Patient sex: F
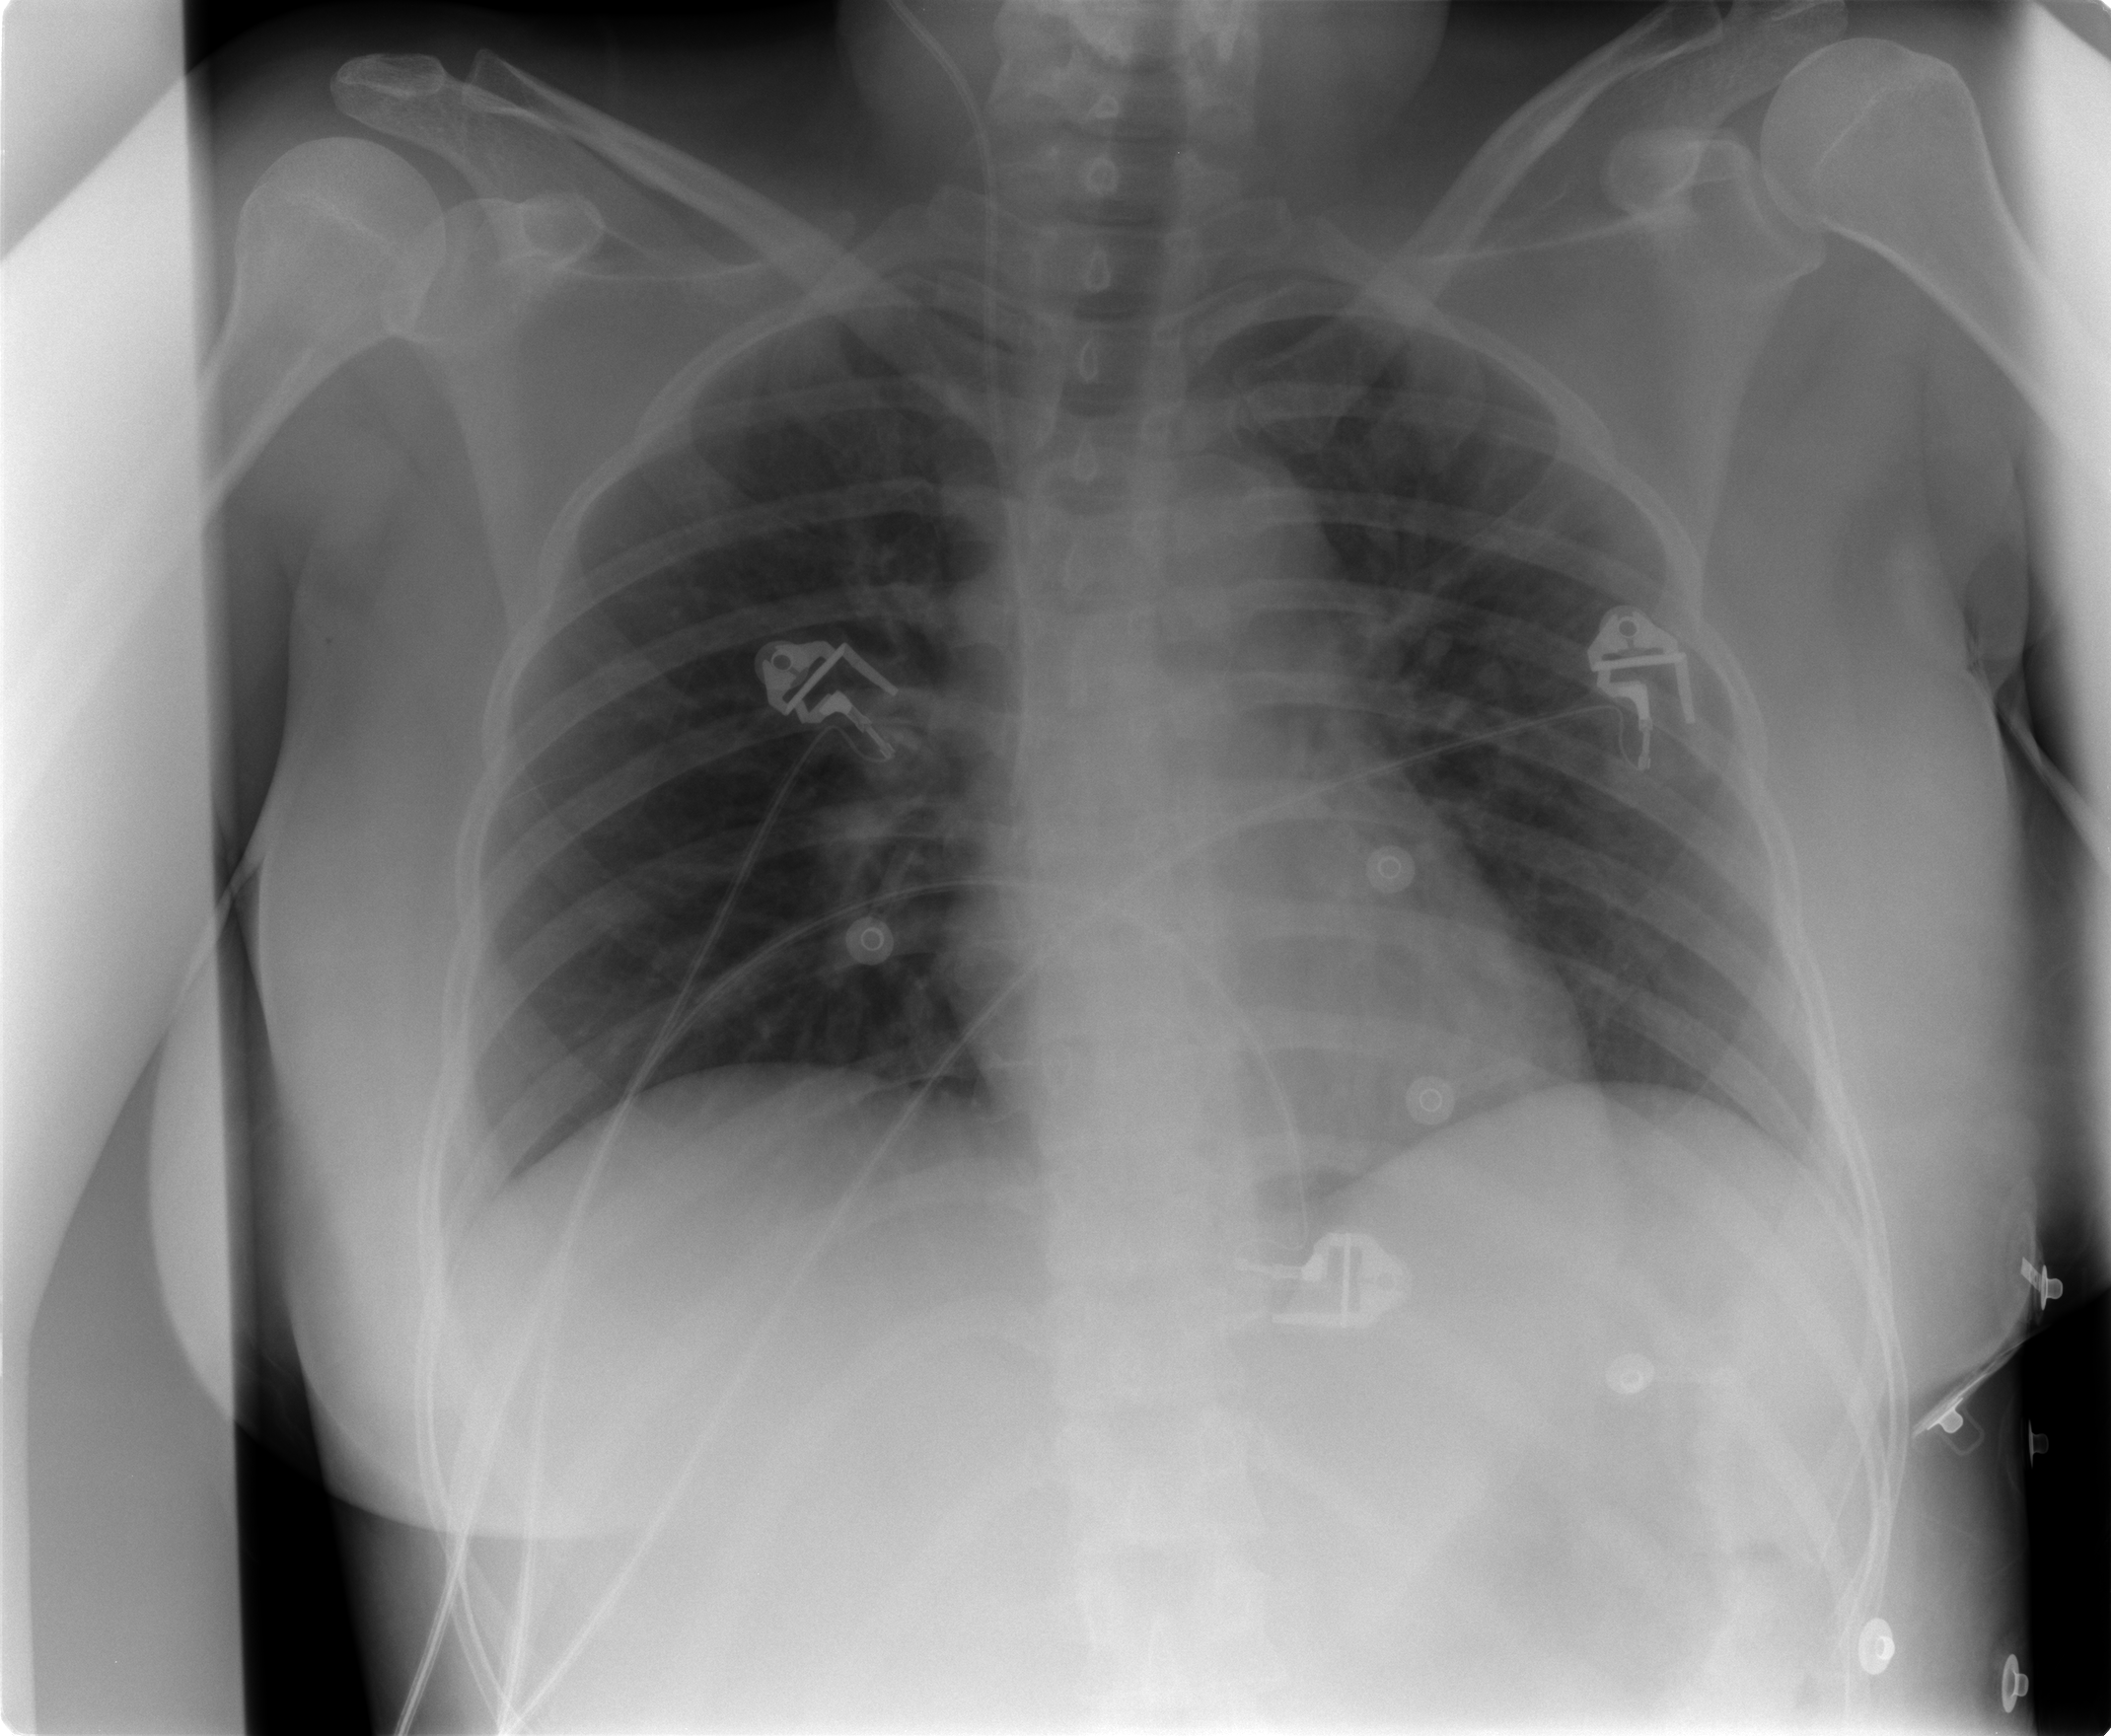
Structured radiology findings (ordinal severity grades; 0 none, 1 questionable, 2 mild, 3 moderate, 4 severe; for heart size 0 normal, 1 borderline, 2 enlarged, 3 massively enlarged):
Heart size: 0
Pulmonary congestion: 2
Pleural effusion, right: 0
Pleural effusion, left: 0
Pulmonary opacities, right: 0
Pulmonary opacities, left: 0
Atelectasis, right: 0
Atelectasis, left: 0